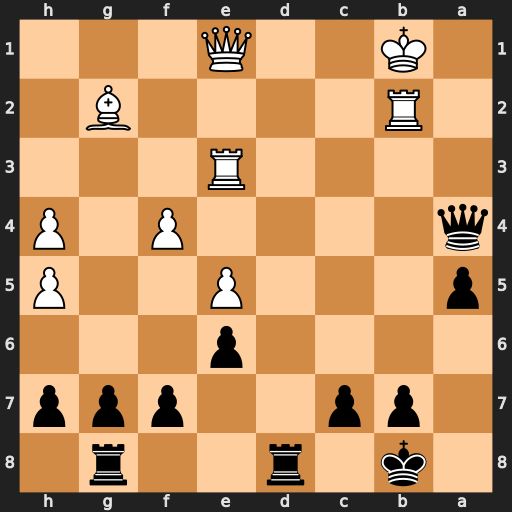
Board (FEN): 1k1r2r1/1pp2ppp/4p3/p3P2P/q4P1P/4R3/1R4B1/1K2Q3
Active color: b
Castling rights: -
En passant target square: -
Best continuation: Rd1+ Qxd1 Qxd1+